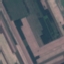
Label: AnnualCrop